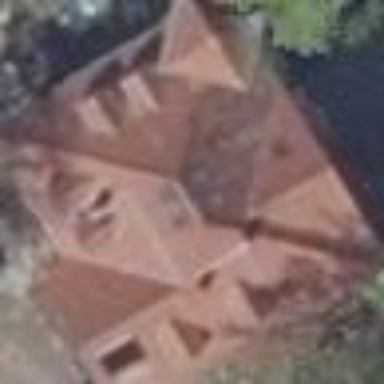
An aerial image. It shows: Detached building with gabled roof made of red roof tiles. The building is white in color.